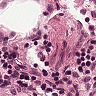
Metastatic tissue present: no